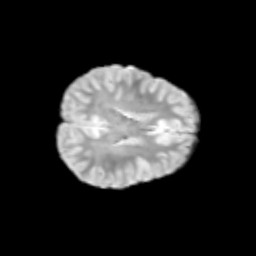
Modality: T2w
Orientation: axial
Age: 10
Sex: female
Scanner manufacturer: siemens
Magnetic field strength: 3 T
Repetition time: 3.8 s
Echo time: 0.07 s